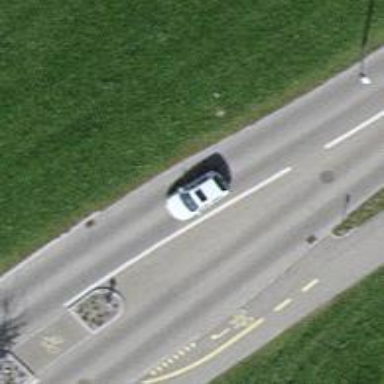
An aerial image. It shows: Tertiary road with asphalt surface and cycle track.